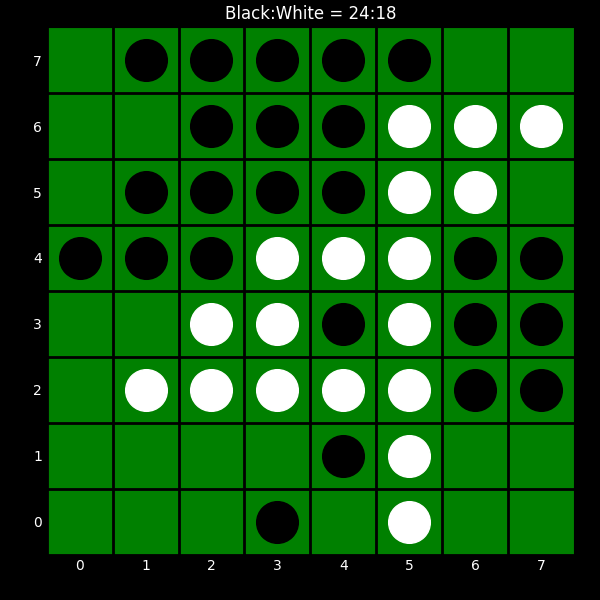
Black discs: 24
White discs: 18